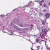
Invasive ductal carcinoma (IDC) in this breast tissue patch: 1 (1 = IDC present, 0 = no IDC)